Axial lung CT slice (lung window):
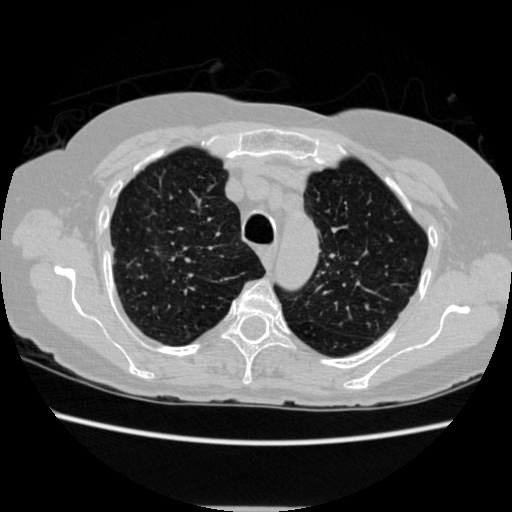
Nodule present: no